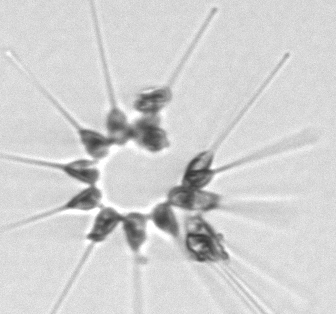
Label: Asterionellopsis_glacialis